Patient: sex M, age 52
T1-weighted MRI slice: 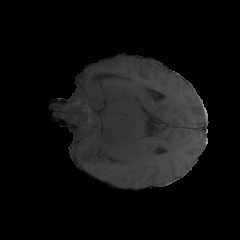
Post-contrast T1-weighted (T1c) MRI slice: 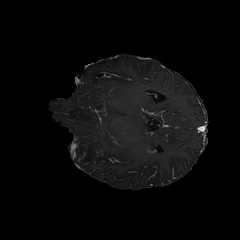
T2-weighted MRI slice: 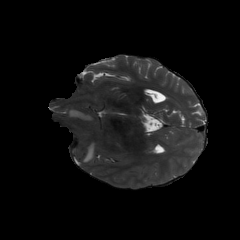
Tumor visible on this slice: yes
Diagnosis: Glioblastoma, IDH-wildtype
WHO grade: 4